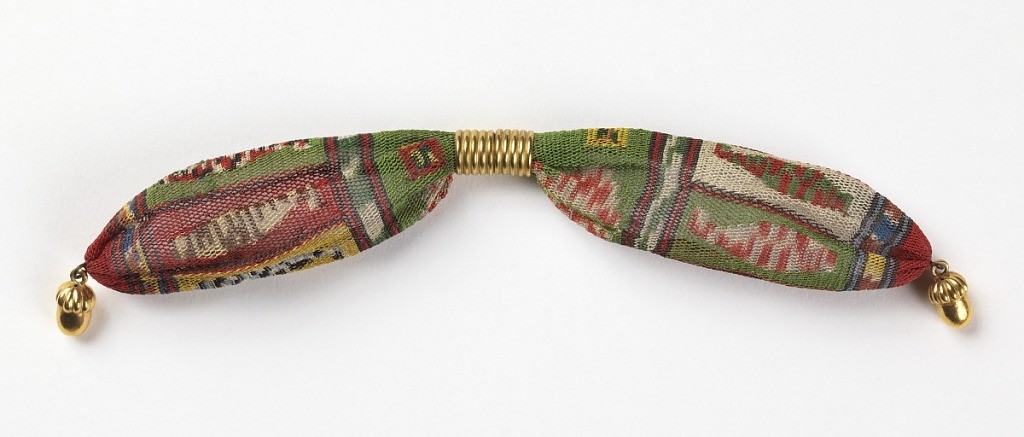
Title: Miser's purse
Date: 1810–30
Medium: silk, metal Technique: netting Label: netted silk with metal beads and rings
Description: Small oblong netted bag with a side opening and two gold rings which slide to reveal the opening. Oblong patterns of green, red, and white; gold pendants at each end in acorn shape.